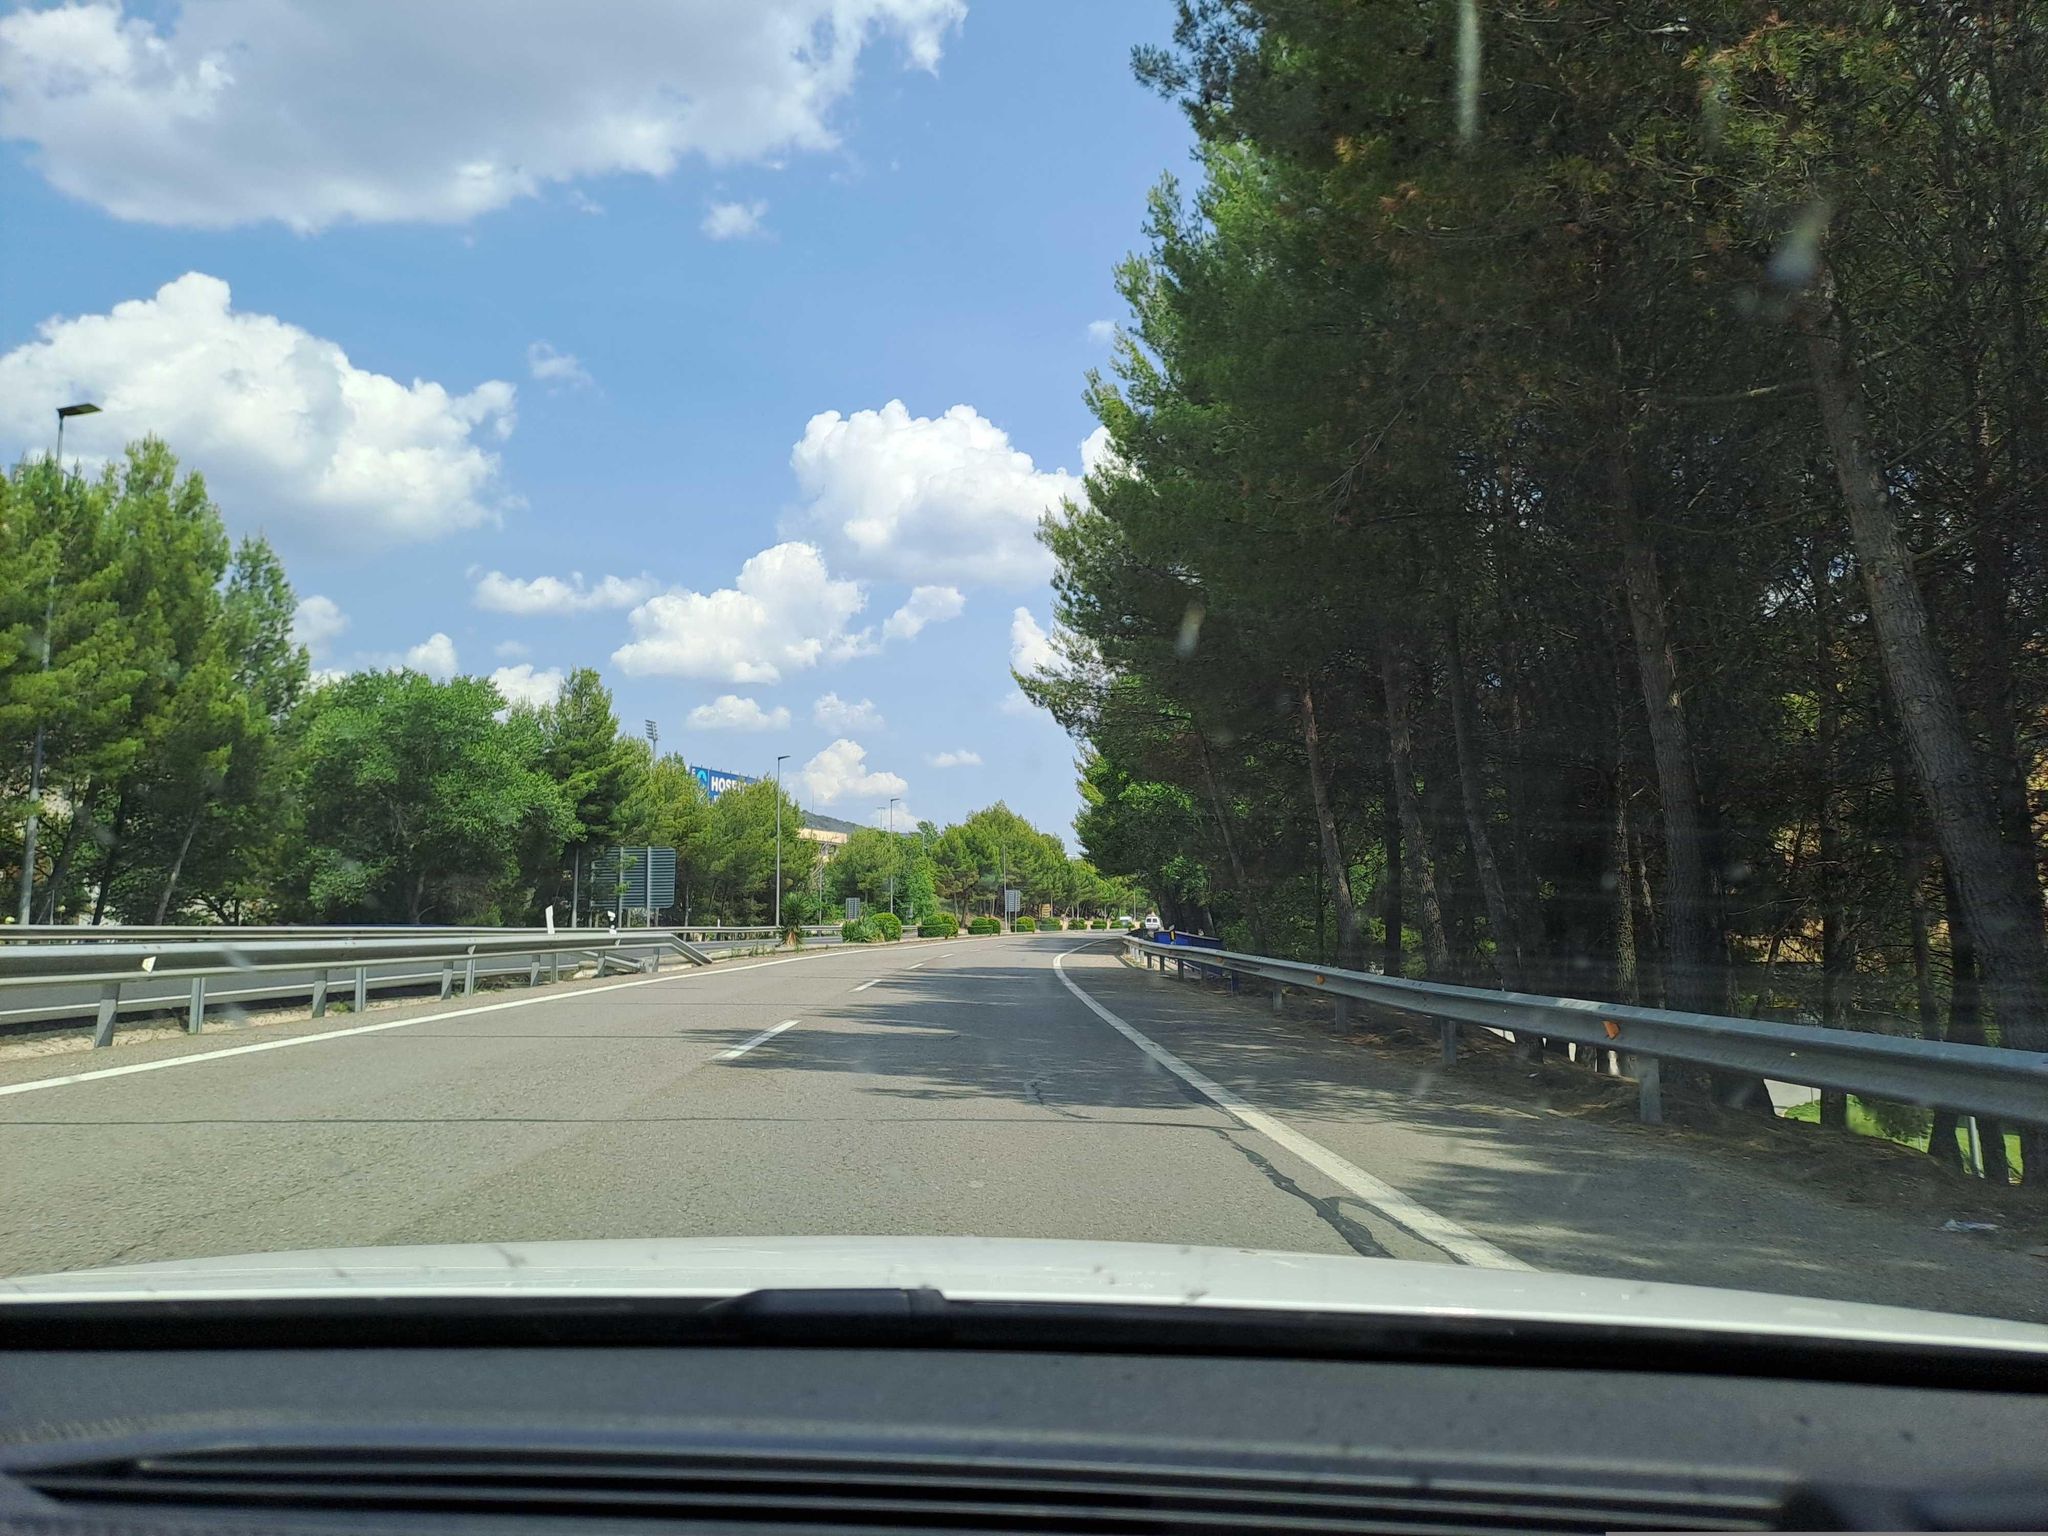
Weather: cloudy
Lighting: day
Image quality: good
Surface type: driving surface
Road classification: primary, motorway
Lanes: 2.0
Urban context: dense urban cluster
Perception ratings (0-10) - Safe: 1.54, Lively: 1.32, Beautiful: 4.3, Boring: 4.92, Depressing: 4.21, Wealthy: 3.85